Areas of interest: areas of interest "Business office"
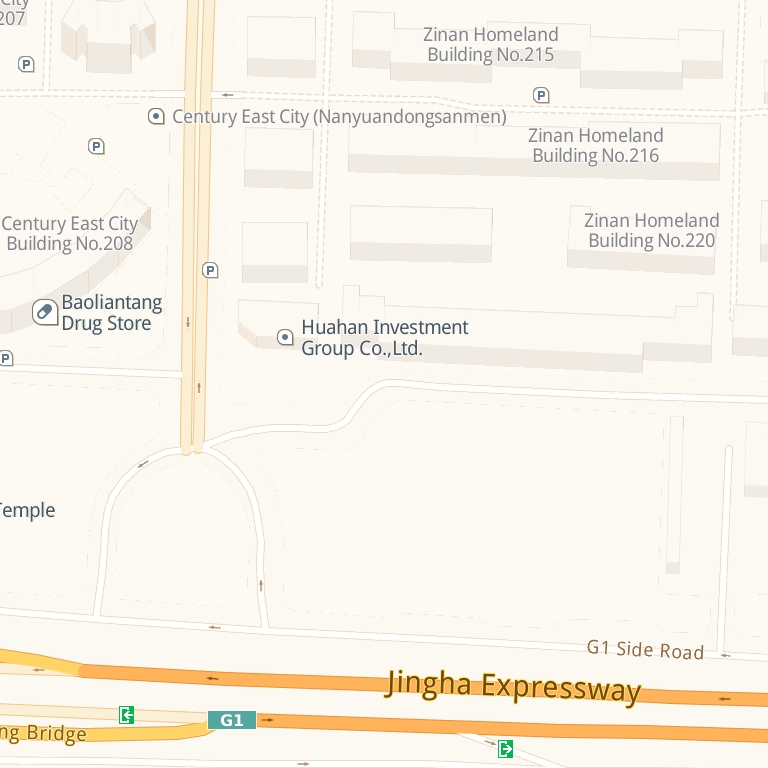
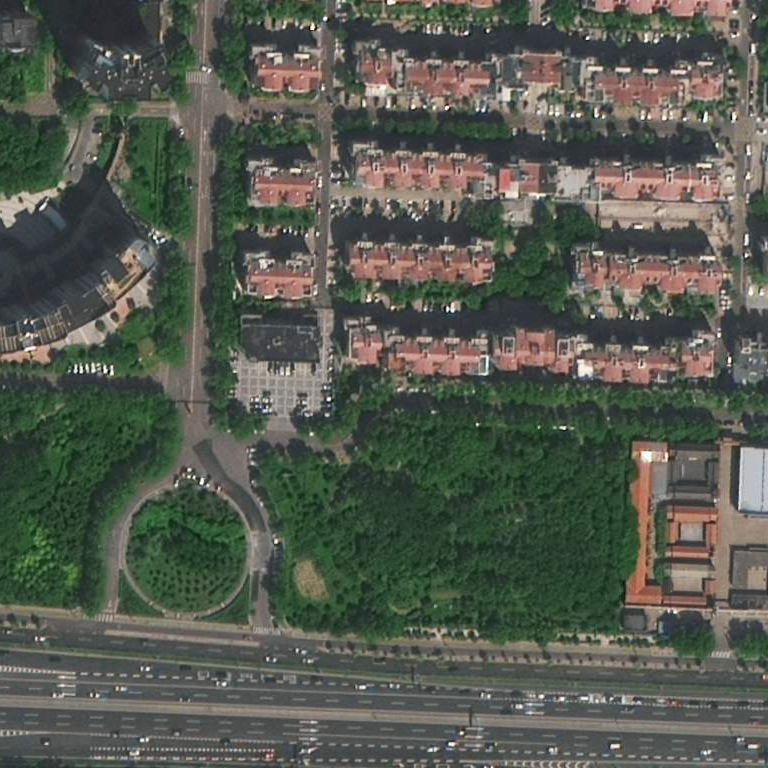